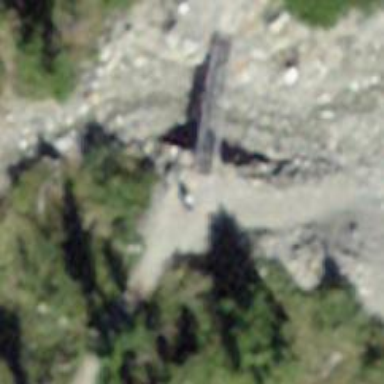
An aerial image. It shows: Path bridge with metal grid surface.